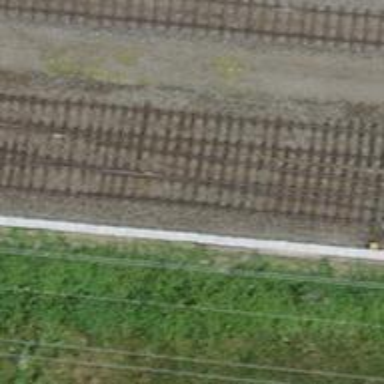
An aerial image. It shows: Railway with electrified contact lines.